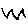
Label: zigzag